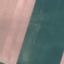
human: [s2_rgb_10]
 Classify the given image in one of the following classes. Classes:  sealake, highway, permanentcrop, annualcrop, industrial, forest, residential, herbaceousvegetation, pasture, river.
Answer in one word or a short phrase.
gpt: AnnualCrop